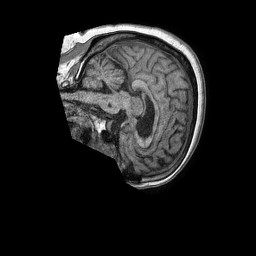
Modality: T1w
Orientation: sagittal
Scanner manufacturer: philips
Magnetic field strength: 1.5 T
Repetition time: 0.007579 s
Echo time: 0.003457 s